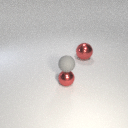
small red metal sphere below small gray rubber sphere